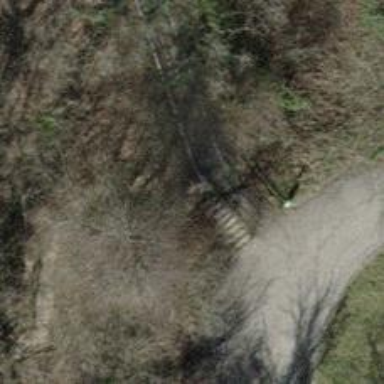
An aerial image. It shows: Road with steps.